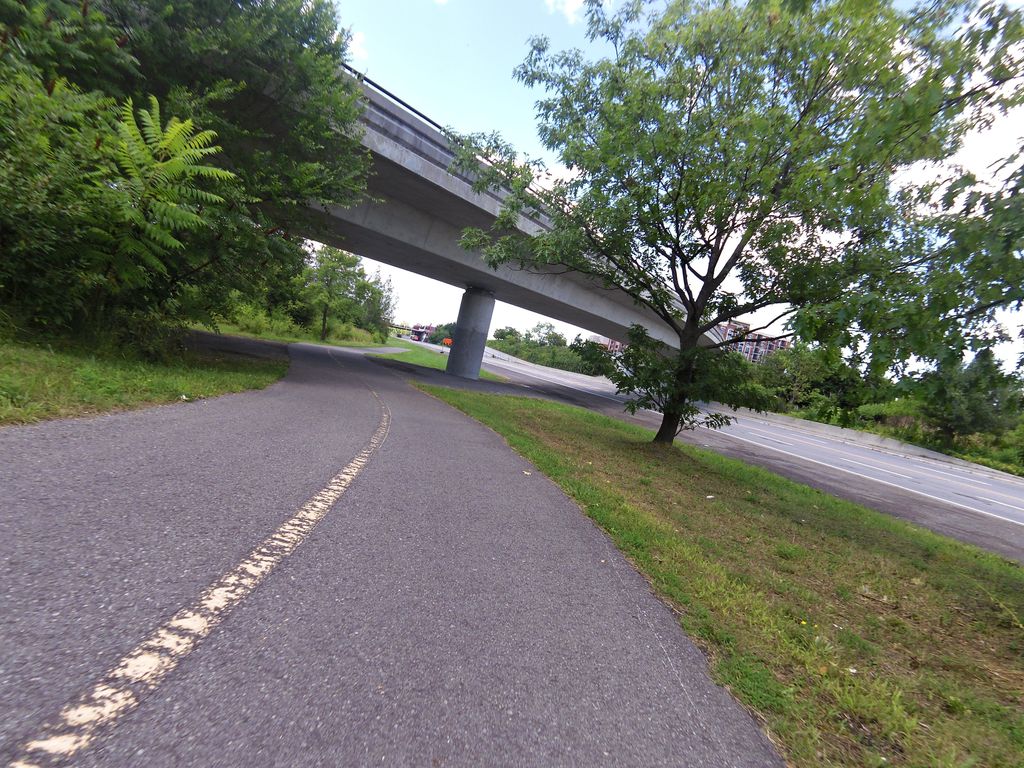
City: ottawa-gatineau